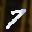
Label: 7